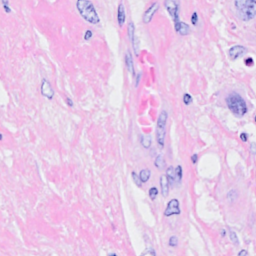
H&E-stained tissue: Breast